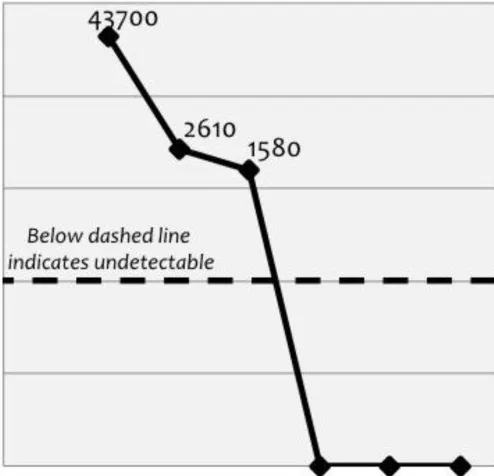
Changes in EBV-DNA copies in cerebrospinal fluid (CSF) during clinical course of the patient, according to administration of courses of chemotherapy and rituximab. . EBV: Epstein-Barr virus.
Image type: chart (chart)